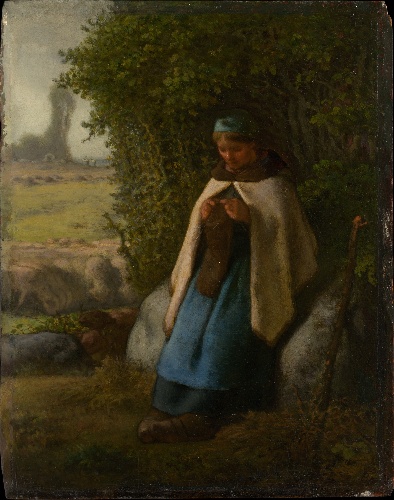
Title: Shepherdess Seated on a Rock
Artist: Jean-François Millet
Artist bio: French, Gruchy 1814–1875 Barbizon
Date: 1856
Object type: Painting
Classification: Paintings
Medium: Oil on wood
Dimensions: 14 1/8 x 11 1/8 in. (35.9 x 28.3 cm)
Department: European Paintings
Credit line: Gift of Douglas Dillon, 1983
Accession year: 1983
Repository: Metropolitan Museum of Art, New York, NY
Tags: Women|Shepherds|Knitting